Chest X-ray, AP view. Patient: 10 years old, sex M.
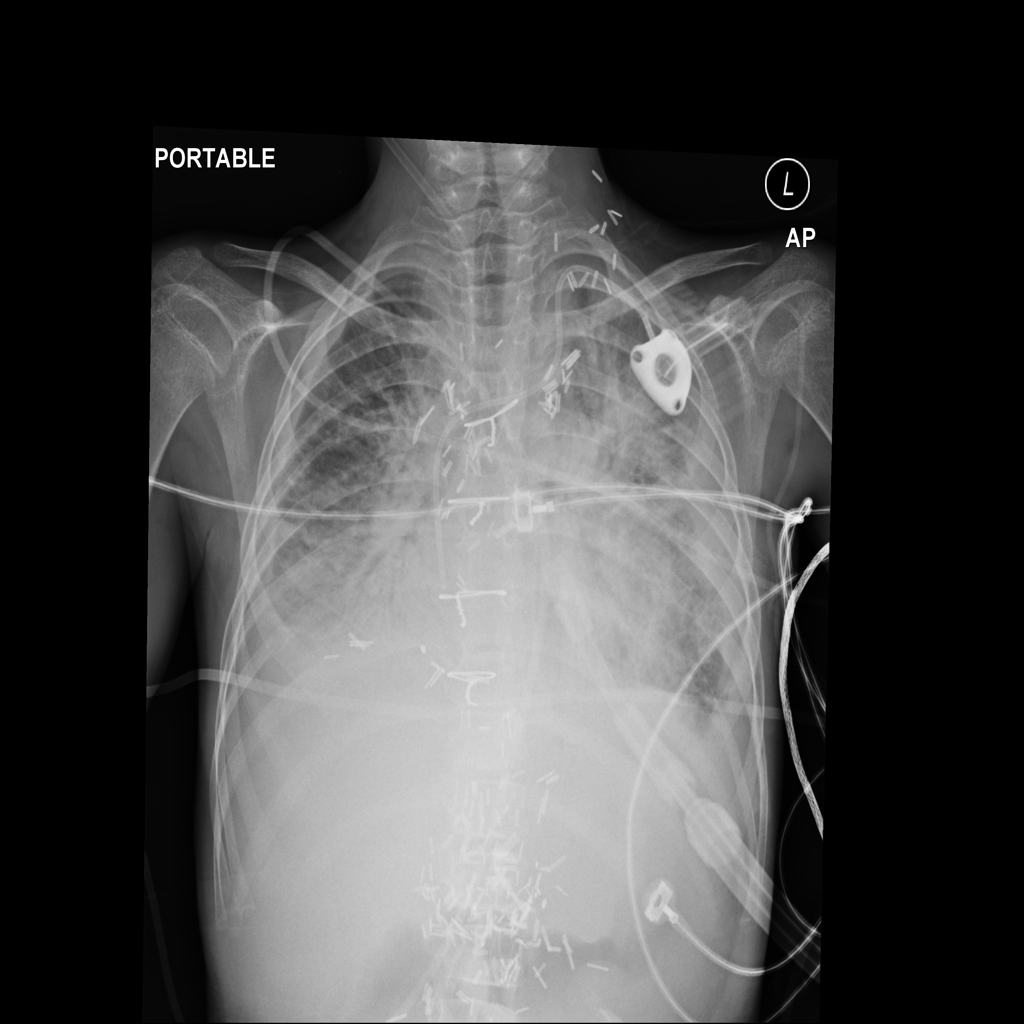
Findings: Consolidation